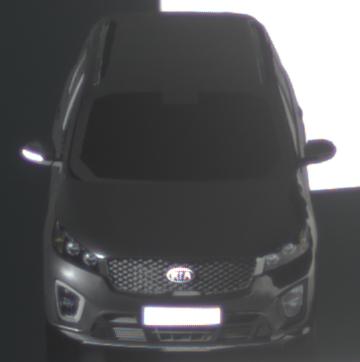
Make: KIA
Model: Sorento 2.2 CRDi
Detailed model: Sorento (UM)
Model produced from: 2015/03
Model produced until: 2017/10
Doors: 5
Color: black
Road condition: wet road
Daytime: morning or afternoon
Contrast: high contrast